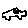
Label: car